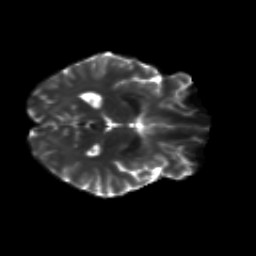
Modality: T2w
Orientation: axial
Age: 31
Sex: male
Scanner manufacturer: siemens
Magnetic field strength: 3 T
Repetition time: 8.8 s
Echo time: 0.085 s